Question: I have an SVG that has some thick strokes, when these are removed gaps in the SVG are revealed, as so:

See gaps on the left hand side. Is there anyway to automatically, or quickly expand the paths so they "snap" to a neighbours border, thus removing the gaps?
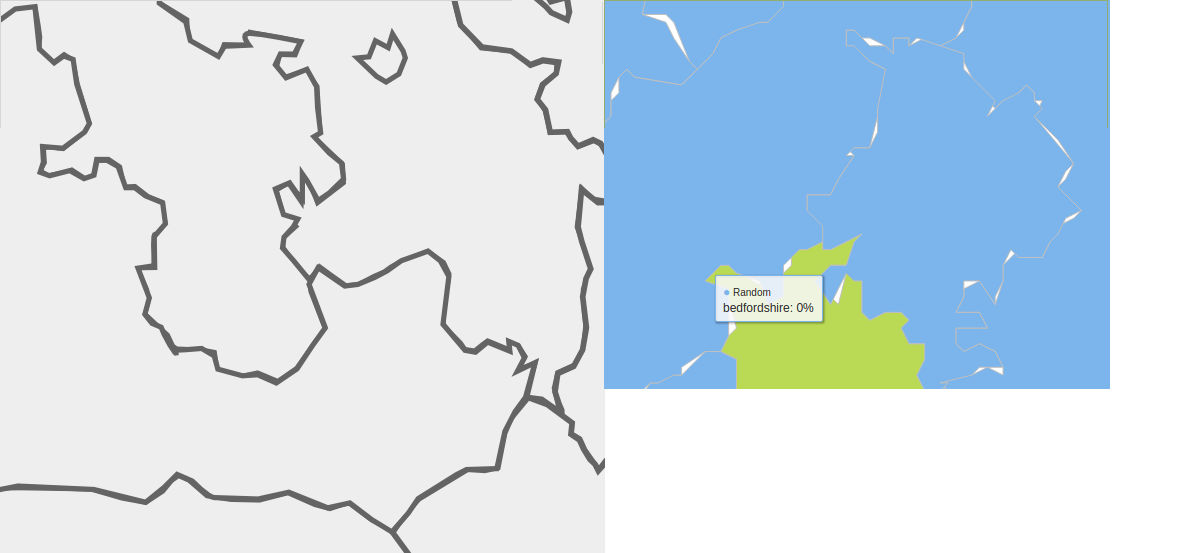
Answer: If you want to correct the source data, then I'd suggest an algorithm that detects intersections, extracts matching sub-paths and then replaces one of the sub-paths with its twin.
If you simply want it to look the right way visually, you can use a filter to extract the white areas, recolor them blue and composite them back. That's pretty easy to do. Adjust the R G and B in the color matrix below to the rgb you want on a 0 to 1 scale (aka pure blue would be 0 0 1 and mid grey would be 0.5 0.5 0.5)
'''
<filter id="recolor-white" color-interpolation-filters="sRGB">
<feColorMatrix type="luminanceToAlpha" in="SourceGraphic" result="lumMap"/>
<feComponentTransfer in="lumMap" result="highlightMask">
<feFuncA type="discrete" tableValues="0 0 0 0 0 0 0 0 0 0 0 0 0 0 0 0 0 1"/>
</feComponentTransfer>
<feComposite operator="in" in="SourceGraphic" in2="highlightMask" result="highlights"/>
<feColorMatrix in="highlights" result="bluepatch" type="matrix" values="0 0 0 0 R
0 0 0 0 G
0 0 0 0 B
0 0 0 1 0"/>
<feComposite operator="over" in="bluepatch" in2="SourceGraphic" result="final"/>
</filter>
'''